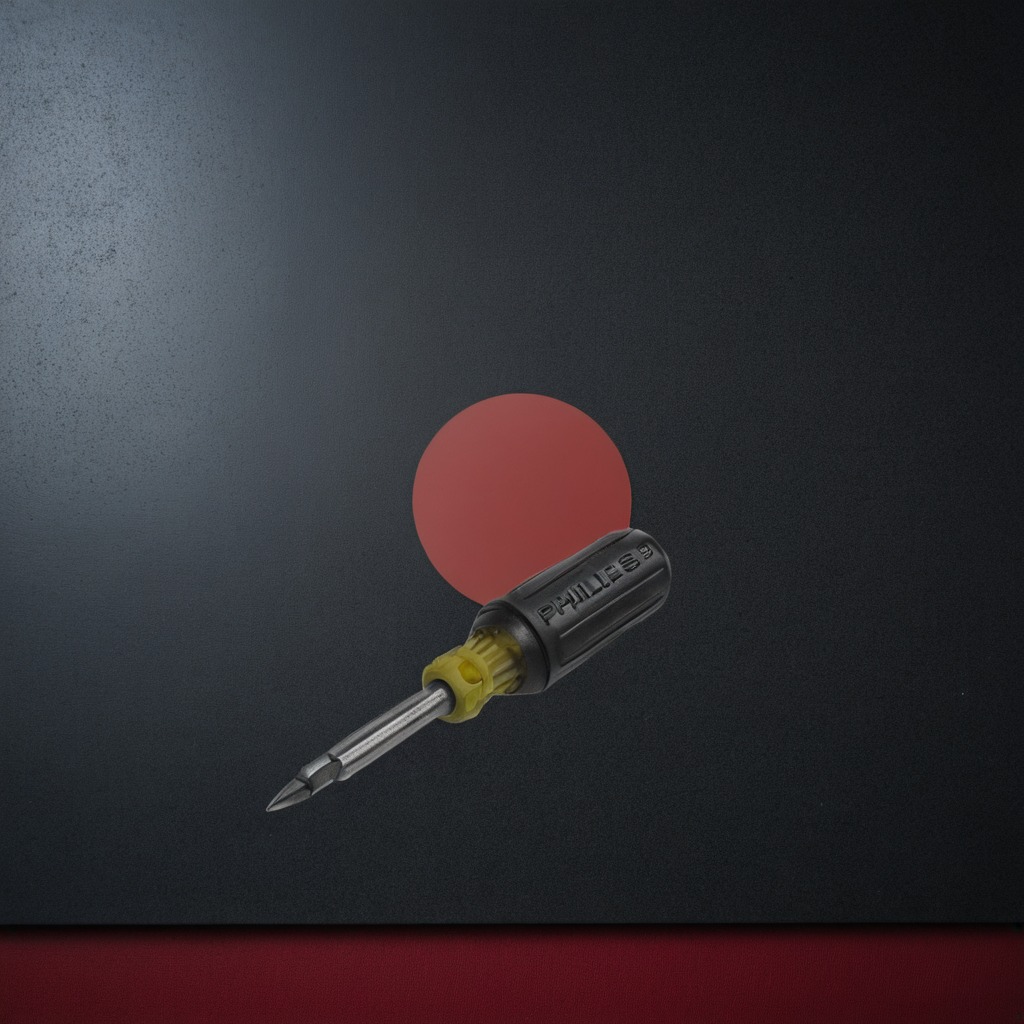
A screwdriver lies on a clean granite tabletop covered with a red rubber mat inside a workshop at night dim ambient light soft shadows worn but beneath the mat